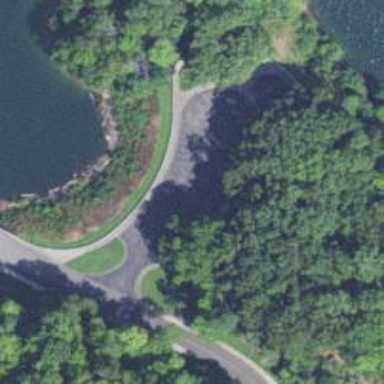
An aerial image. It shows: Asphalt service road with separate sidewalk.